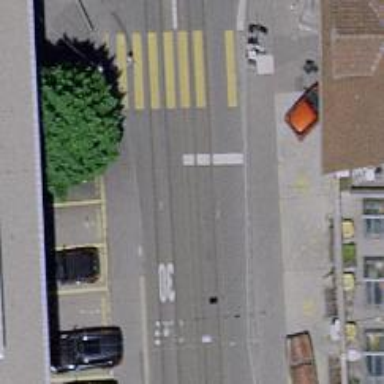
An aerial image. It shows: Bus stop with tram facilities. The stop includes tram stop position for public transport.